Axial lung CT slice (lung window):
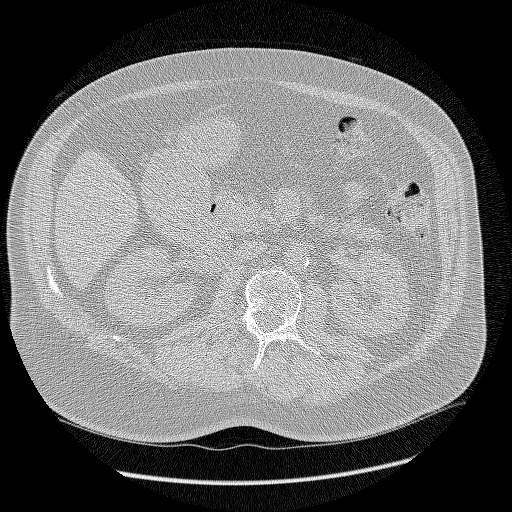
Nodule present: no